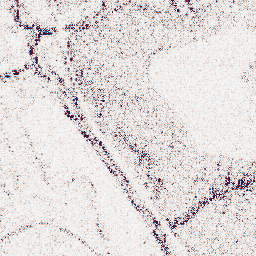
Category: wavelet
Decomposition family: wavelet_reverse_biorthogonal
Decomposition parameters: wavelet: rbio4.4
level: 1
Upsampling method: cubic_catmull_rom
Upsampling parameters: scale: 8
Upsampling scale: 8